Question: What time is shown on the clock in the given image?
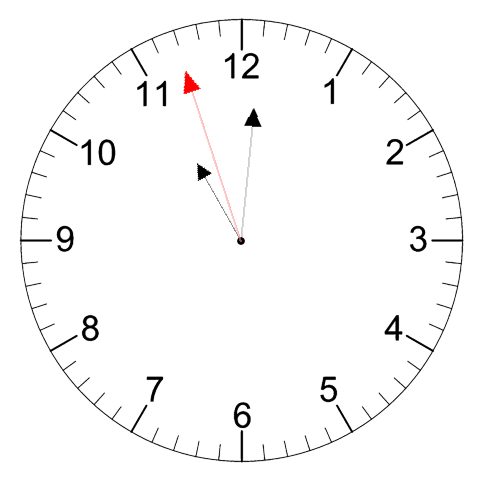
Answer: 11:00:57